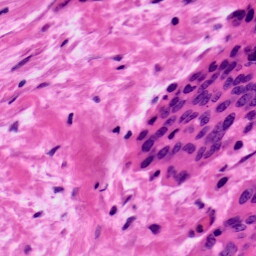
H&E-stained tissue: Ovarian